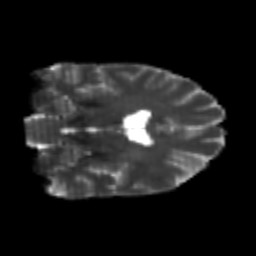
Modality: T2w
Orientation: coronal
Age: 24
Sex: female
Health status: healthy
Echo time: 0.074 s